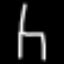
Label: chair